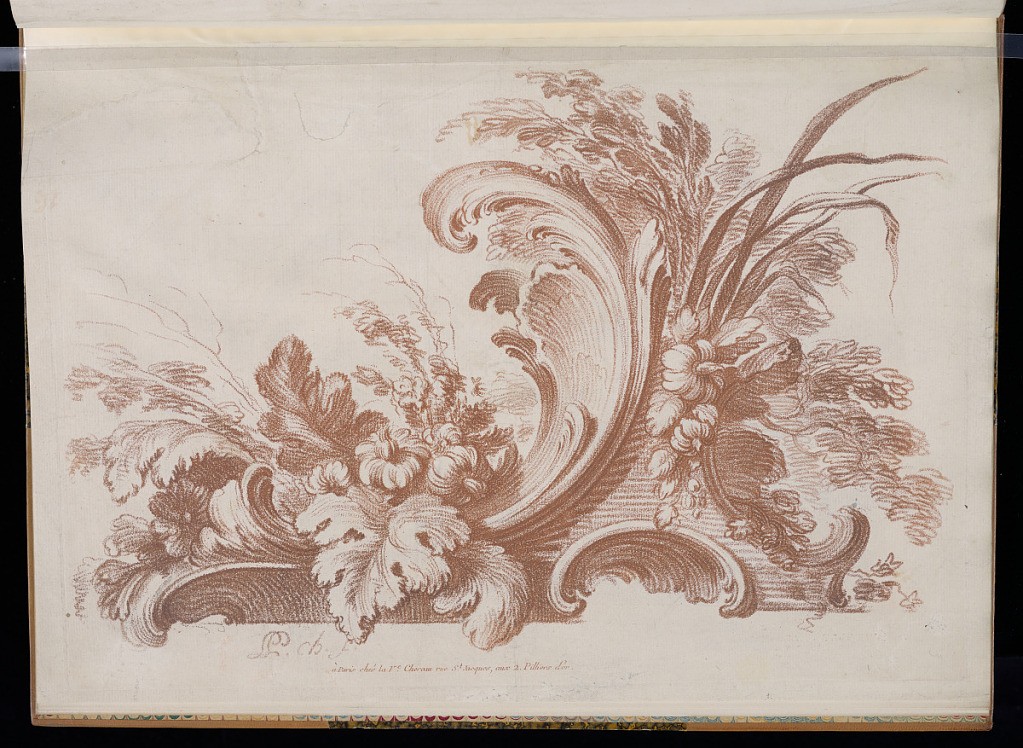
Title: Floral and Foliate Ornament Design
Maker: Pierre-Philippe Choffard, French, 1730–1809
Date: ca. 1764
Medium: Crayon manner in red ink on laid paper
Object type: Print
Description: Floral and foliate rococo ornament design with flowers and scrolling leaves (rinceaux). The plate is signed.